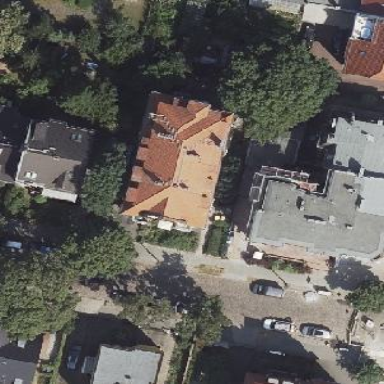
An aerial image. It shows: Residential building with mansard roof.